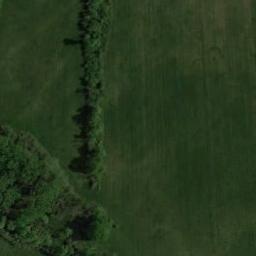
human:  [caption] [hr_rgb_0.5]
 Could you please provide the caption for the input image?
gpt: There are some trees on the meadow .

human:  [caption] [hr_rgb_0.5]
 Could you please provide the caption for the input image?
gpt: There are many trees on the meadow .

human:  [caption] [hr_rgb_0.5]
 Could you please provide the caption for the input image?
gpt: This meadow has dense grasses and a grove of trees .

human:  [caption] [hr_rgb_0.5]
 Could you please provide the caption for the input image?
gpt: The entire image is dominated by grass .

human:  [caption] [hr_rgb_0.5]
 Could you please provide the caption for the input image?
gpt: There are some green trees on the green meadow .